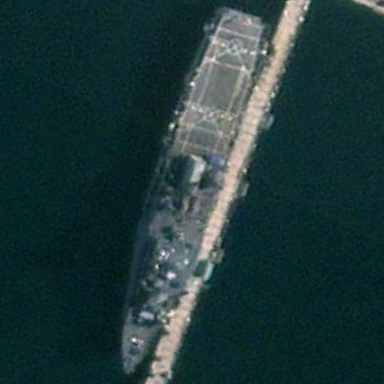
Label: combat